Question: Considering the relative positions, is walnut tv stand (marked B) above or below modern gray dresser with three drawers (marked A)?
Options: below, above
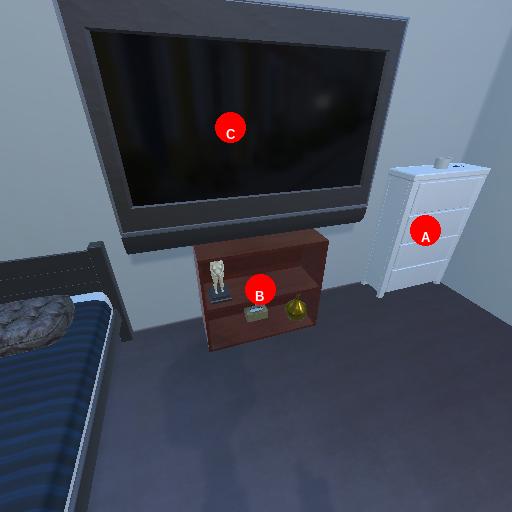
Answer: below